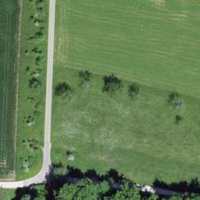
EUNIS habitat code: 40
Species observed at this site:
Cornus sanguinea